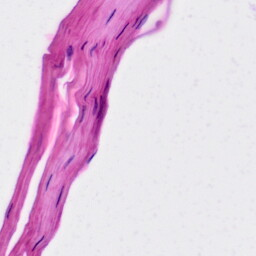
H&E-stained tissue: Skin